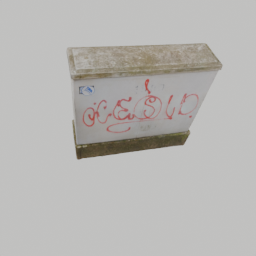
Label: electronics